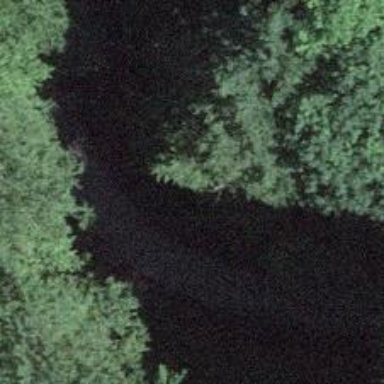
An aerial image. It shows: Culvert tunnel.